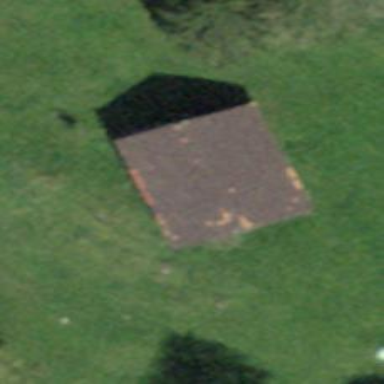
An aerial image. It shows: Barn.